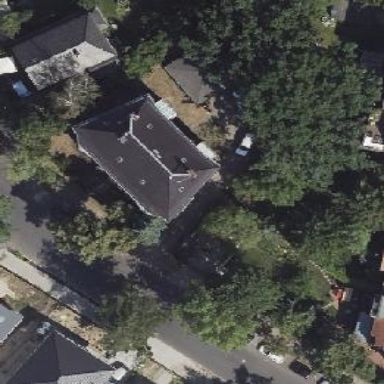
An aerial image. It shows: Hipped roof on apartment building.